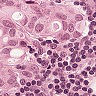
Metastatic tissue present: yes